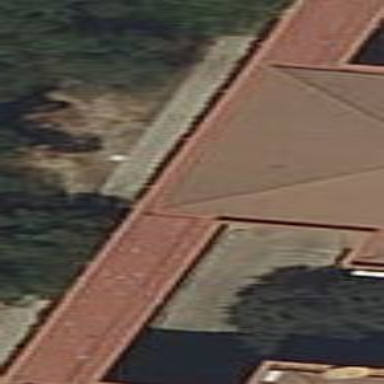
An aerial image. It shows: School building.